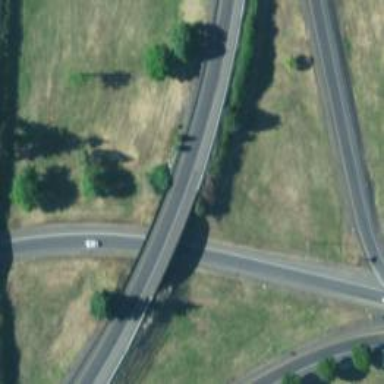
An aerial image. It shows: Bridge over motorway_link.